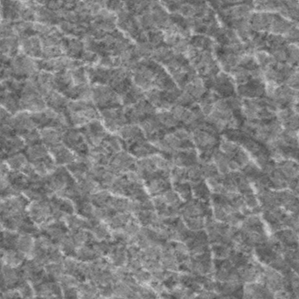
Label: frost